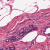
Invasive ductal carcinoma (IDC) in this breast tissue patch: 0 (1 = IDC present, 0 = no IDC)